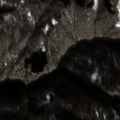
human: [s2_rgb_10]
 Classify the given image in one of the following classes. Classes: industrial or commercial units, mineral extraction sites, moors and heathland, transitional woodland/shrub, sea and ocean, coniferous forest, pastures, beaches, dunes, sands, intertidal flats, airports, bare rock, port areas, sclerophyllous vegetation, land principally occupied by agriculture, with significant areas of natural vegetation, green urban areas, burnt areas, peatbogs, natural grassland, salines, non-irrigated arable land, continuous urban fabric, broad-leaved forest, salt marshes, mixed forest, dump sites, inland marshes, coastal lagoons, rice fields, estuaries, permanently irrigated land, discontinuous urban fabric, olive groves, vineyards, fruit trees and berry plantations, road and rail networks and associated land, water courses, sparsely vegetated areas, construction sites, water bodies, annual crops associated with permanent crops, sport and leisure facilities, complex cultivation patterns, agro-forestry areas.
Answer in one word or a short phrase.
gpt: broad-leaved forest, mixed forest